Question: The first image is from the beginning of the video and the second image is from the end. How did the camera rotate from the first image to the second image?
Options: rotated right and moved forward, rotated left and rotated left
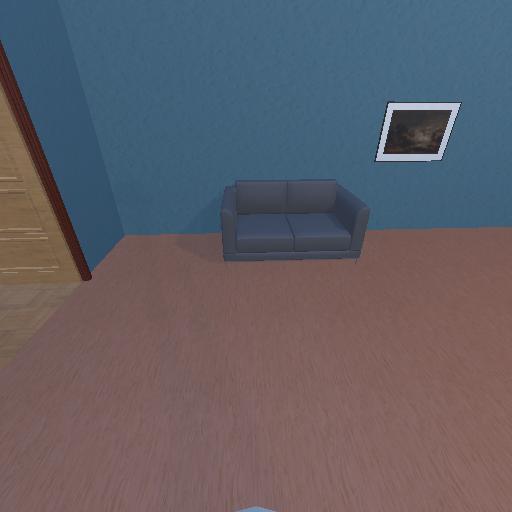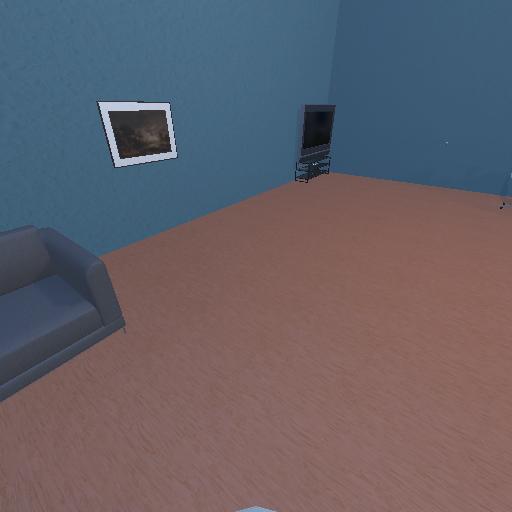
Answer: rotated right and moved forward